Question: I'm trying to destroy and rebuild a Highcharts.stockChart like this:
Chart options:
'''
$(document).ready(function () {
var label = [];
var seriesData = [];
columnChartOptions = {
exporting: {
enabled: false
},
navigator: {
enabled: false
},
scrollbar: {
enabled: false
},
chart: {
type: 'column'
},
credits: {
href: " ",
text: " "
},
title: {
text: ''
},
yAxis: {
min: 0,
title: {
text: 'kWh'
}
},
legend: {
enabled: false
},
tooltip: {
shared: true,
valueDecimals: 2
},
plotOptions: {
column: {
grouping: false,
shadow: false,
borderWidth: 0,
groupPadding: 0,
color: '#688DC4'
}
},
rangeSelector: {
allButtonsEnabled: true,
verticalAlign: 'top',
x: 0,
y: 0,
buttonPosition: {
align: 'left',
x: 0,
y: 0
},
buttonTheme: {
width: 50
},
selected: 2,
buttonSpacing: 5,
buttons: [{
type: 'week',
count: 1,
text: 'Wocheeee',
events: {
click: function () {
}
}
}, {
type: 'month',
count: 1,
text: 'Monat',
events: {
click: function () {
myChart.destroy();
myChart = new Highcharts.StockChart('consumptionGraph', columnChartOptions);
myChart.showLoading("Wird geladen...");
setWeeklyData();
}
}
}, {
type: 'year',
count: 1,
text: 'Jahr',
events: {
click: function () {
myChart.destroy();
myChart = new Highcharts.StockChart('consumptionGraph', columnChartOptions);
myChart.showLoading("Wird geladen...");
setMonthlyData();
myChart.redraw();
}
}
}]
},
series: []
};
'''
initial create with monthly data:
'''
myChart = new Highcharts.StockChart('consumptionGraph', columnChartOptions);
myChart.showLoading("Wird geladen...");
setMonthlyData();
function setMonthlyData() {
$.ajax({
contentType: 'application/json; charset=utf-8',
dataType: 'json',
url: '/Home/GetMonthlyConsumption',
type: 'POST',
cache: false,
success: function (data) {
var MonthlyConsumption = JSON.parse(data);
for (var i = 0; i < MonthlyConsumption.length; i++) {
seriesData.push(MonthlyConsumption[i].ActualValue);
label.push(MonthlyConsumption[i].NameOfDate);
}
myChart.xAxis[0].update({ categories: label }, true);
while (myChart.series.length > 0) {
myChart.series[0].remove(true);
}
console.log(myChart.series.length);
myChart.addSeries({
name: 'Verbrauch (kWh)',
color: '#688DC4',
data: seriesData,
animation: {
duration: 1000,
easing: 'easeOutBounce',
},
}, true);
myChart.hideLoading();
},
error: function (error) {
console.log(error);
//monthlyColumnChart.showLoading(error.statusText);
}
});
}
'''
After clicking the rangebutton for Year, I'm expecting a fully new build Chart but instead the new Series and xAxis value which should be changed is added to the existing chart.
Strange result:
added instead of building new

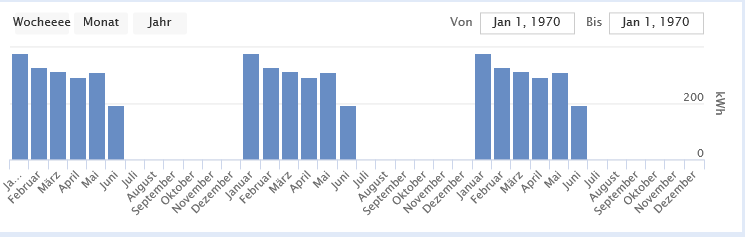
Answer: I solved the problem above by using the dataGrouping option of buttons and series like you can see here:
'''
var seriesData = [];
Highcharts.setOptions({
lang: {
rangeSelectorFrom: "Von",
rangeSelectorTo: "Bis",
months: ["Jannuar", "Februar", "Marz", "April", "Mai", "Juni", "Juli", "August", "September", "Oktober", "November", "Dezember"],
weekdays: ['Sonntag', 'Montag', 'Dienstag', 'Mittwoch', 'Donnerstag', 'Freitag', 'Samstag'],
shortMonths: ["Jan", "Feb", "Mrz", "Apr", "Mai", "Jun", "Jul", "Aug", "Sep", "Okt", "Nov", "Dez"],
rangeSelectorZoom: '',
decimalPoint: "."
}
});
columnChartOptions = {
exporting: {
enabled: false
},
navigator: {
enabled: false
},
scrollbar: {
enabled: false
},
chart: {
type: 'column'
},
credits: {
href: " ",
text: " "
},
title: {
text: ''
},
yAxis: {
min: 0,
title: {
text: 'kWh'
},
lineWidth: 1,
opposite: false
},
xAxis: {
type: 'datetime',
dateTimeLabelFormats: {
month: '%B',
week: '%e. %b',
day: '%e. %b',
hour: '%H'
}
},
legend: {
enabled: false
},
tooltip: {
shared: true,
valueDecimals: 2
},
plotOptions: {
series: {
marker: {
enabled: true
}
},
column: {
grouping: false,
shadow: false,
borderWidth: 0,
groupPadding: 0,
color: '#688DC4'
}
},
rangeSelector: {
inputDateFormat: '%d.%m.%Y',
inputEditDateFormat: '%d.%m.%Y',
inputEnabled: true,
inputDateParser: function (value) {
value = value.split(/[\.]/);
return Date.UTC(
value[2],
value[1]-1,
value[0]
);
},
verticalAlign: 'top',
x: 0,
y: 0,
buttonPosition: {
align: 'left',
x: 0,
y: 0
},
buttonTheme: {
width: 50
},
allButtonsEnabled: true,
selected: 3,
buttonSpacing: 5,
buttons: [{
type: 'day',
count: 1,
text: 'Tag',
dataGrouping: {
approximation: "sum",
enabled: true,
forced: true,
units: [['hour', [1]]]
}
}, {
type: 'week',
count: 1,
text: 'Woche',
dataGrouping: {
approximation: "sum",
enabled: true,
forced: true,
units: [['day', [1]]]
}
}, {
type: 'month',
count: 1,
text: 'Monat',
dataGrouping: {
approximation: "sum",
enabled: true,
forced: true,
units: [['week', [1]]]
}
}, {
type: 'year',
count: 1,
text: 'Jahr',
dataGrouping: {
approximation: "sum",
enabled: true,
forced: true,
units: [['month', [1]]]
}
}]
},
series: []
};
myChart = new Highcharts.StockChart('consumptionGraph', columnChartOptions);
myChart.showLoading("Wird geladen...");
setChartData();
function setChartData() {
var consumerSeries = [
[Date.UTC(2018, 1, 1), 150], [Date.UTC(2018, 1, 11), 180], [Date.UTC(2018, 1, 12), 199],
[Date.UTC(2018, 7, 1), 150], [Date.UTC(2018, 7, 2), 130], [Date.UTC(2018, 7, 5), 280],
[Date.UTC(2018, 9, 1), 150], [Date.UTC(2018, 9, 2), 130], [Date.UTC(2018, 9, 5), 190],
[Date.UTC(2018, 12, 1), 150], [Date.UTC(2018, 12, 2), 130], [Date.UTC(2018, 12, 5), 250],
];
consumerSeriesObject = {
name: "Consumption",
data: consumerSeries,
showInNavigator: true,
color: '#688DC4',
dataGrouping: {
approximation: "sum",
enabled: true,
forced: true,
units: [['month', [1]]]
}
};
myChart.addSeries(consumerSeriesObject, true);
myChart.hideLoading();
}'
'''
<URL>
Now I want to change the color of every column which includes a xAxis value over and equal to 200. (column 2+4 of my Example).
Is there any way to do this?